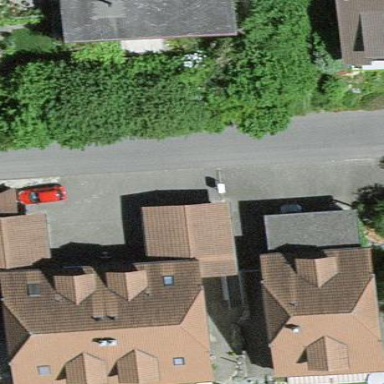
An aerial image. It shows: Residential building.